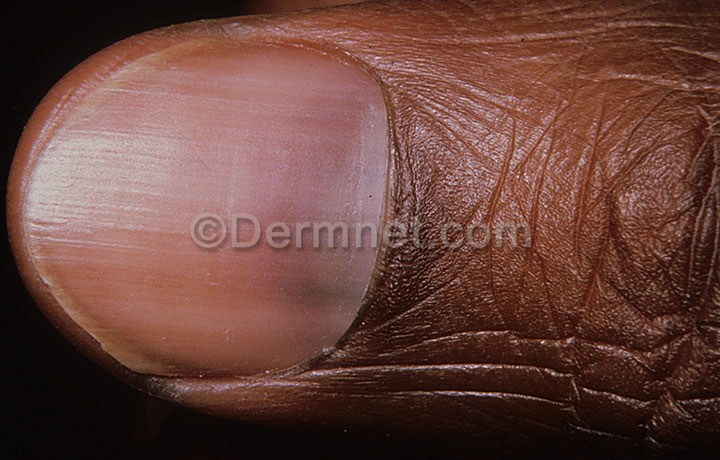
Disease: Herpes HPV and other STDs Photos